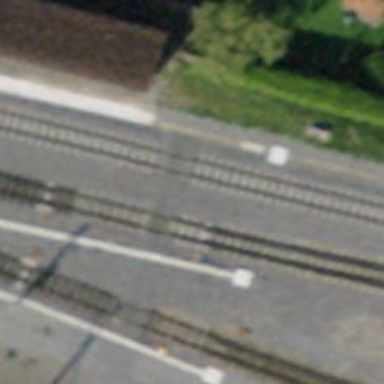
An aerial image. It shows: Railway switch.